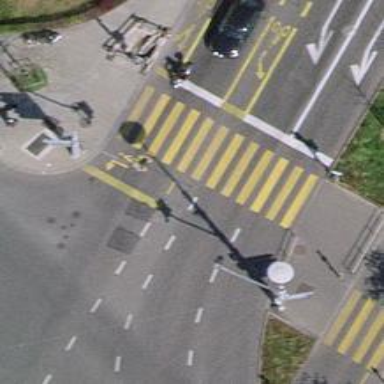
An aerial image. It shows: Road crossing with traffic signals.